Aerial crown-view tile of a tropical tree (Barro Colorado Island, Panama), acquired 20241112:
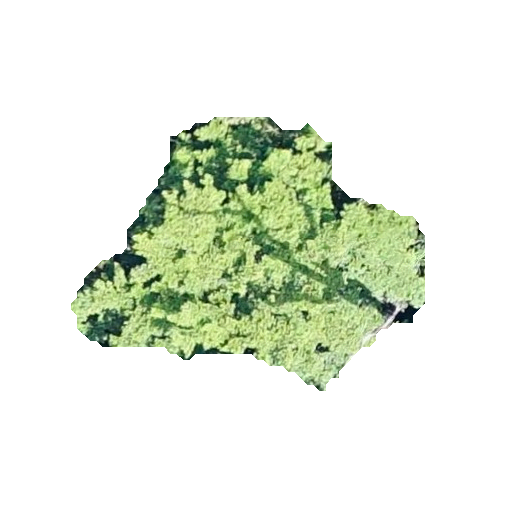
Species: Guapira myrtiflora
GBIF accepted scientific name: Guapira myrtiflora
Crown area: 93.967 m²